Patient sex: M
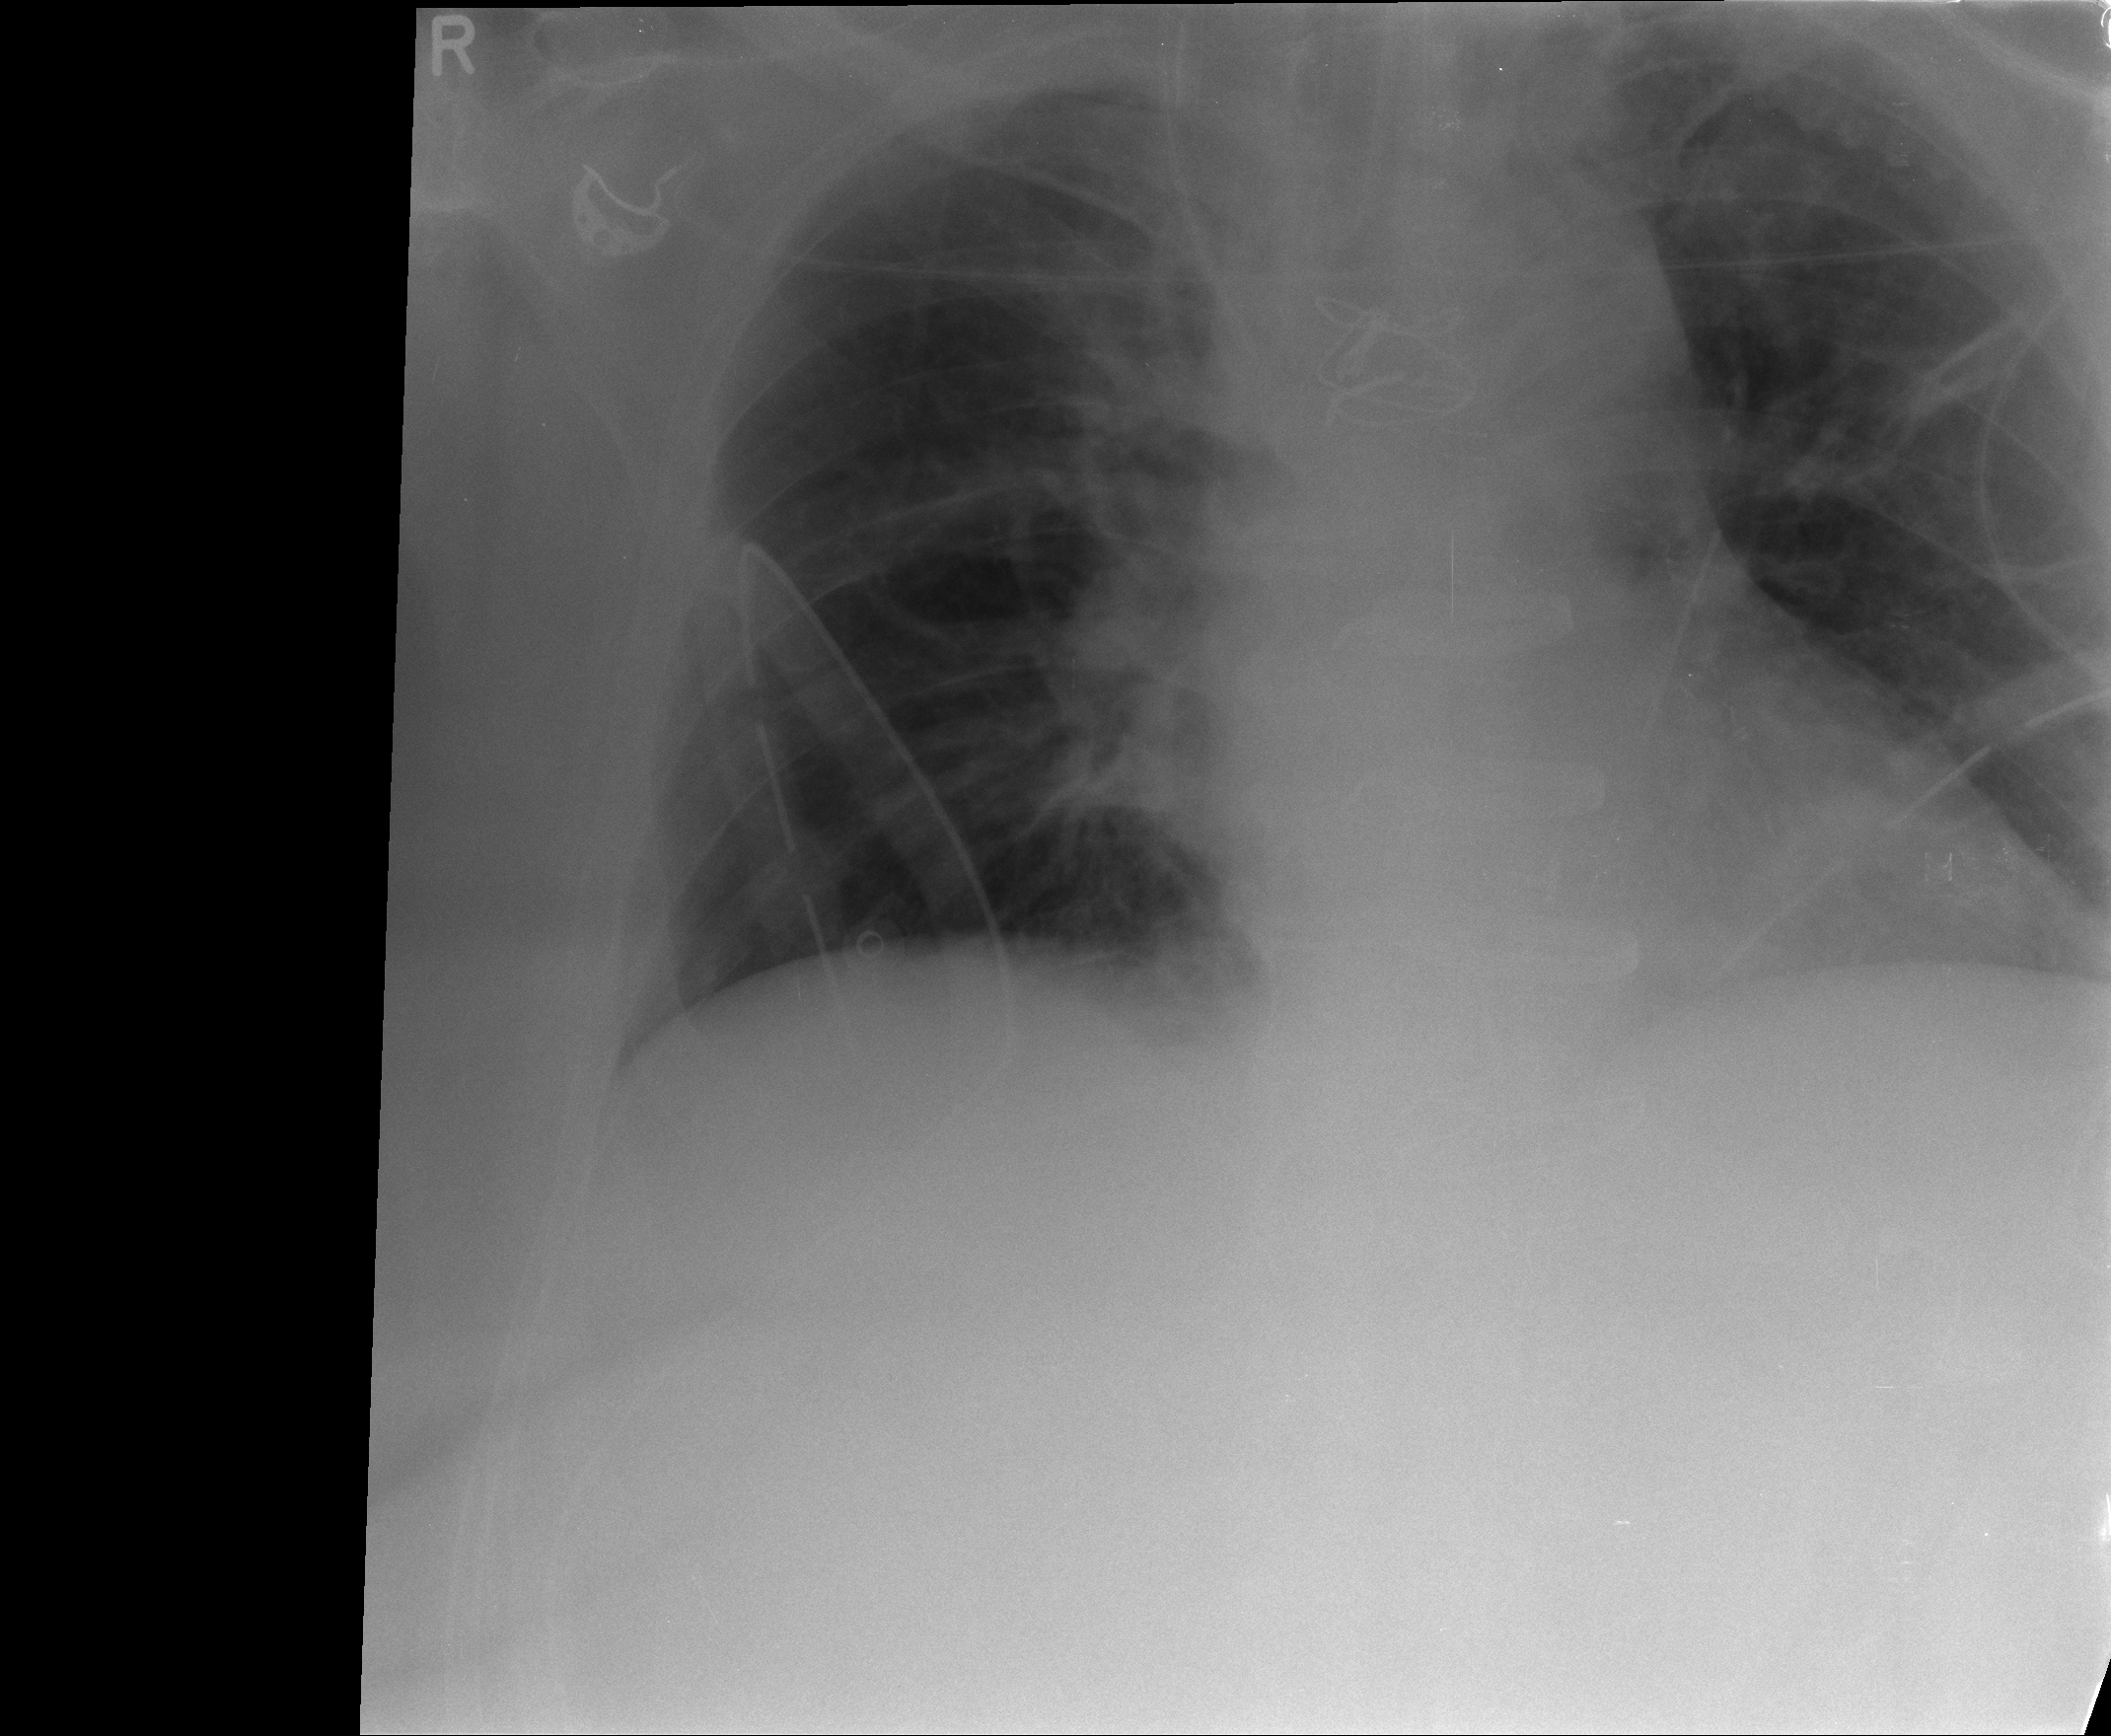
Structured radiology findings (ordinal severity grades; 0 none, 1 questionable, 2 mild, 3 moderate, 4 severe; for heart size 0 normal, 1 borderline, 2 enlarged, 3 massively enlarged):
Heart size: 2
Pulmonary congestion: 2
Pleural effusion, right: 0
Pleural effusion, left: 0
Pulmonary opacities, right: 0
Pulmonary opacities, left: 0
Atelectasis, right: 1
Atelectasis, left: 2